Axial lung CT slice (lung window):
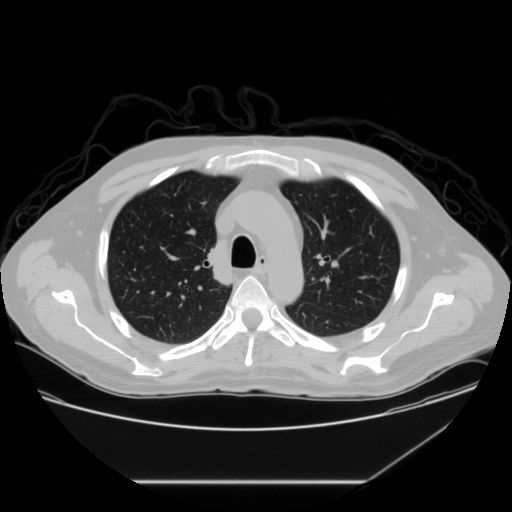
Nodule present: no